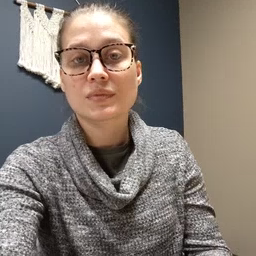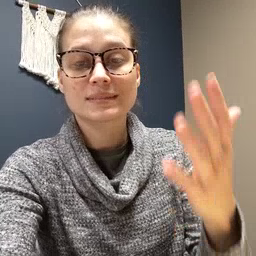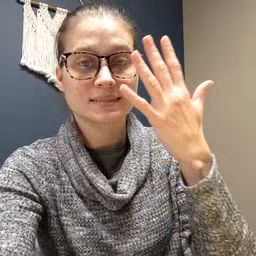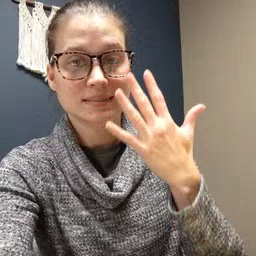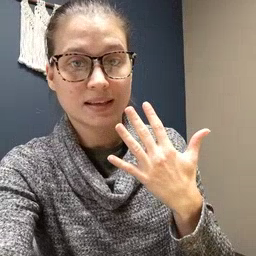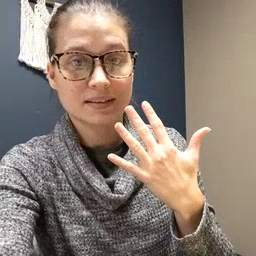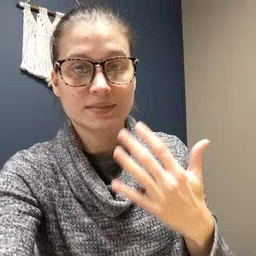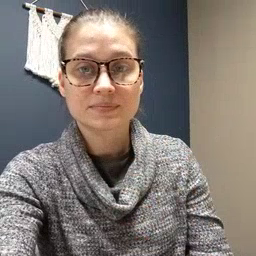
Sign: sad